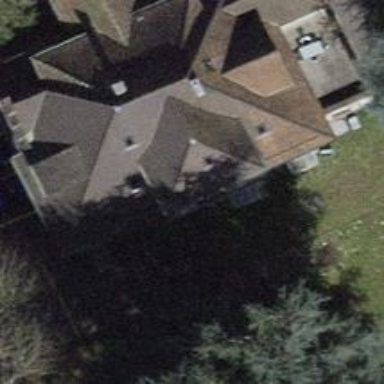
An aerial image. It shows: Building with tiled roof.